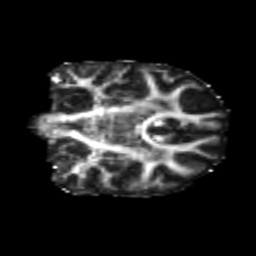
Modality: FA
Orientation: coronal
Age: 22
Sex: female
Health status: healthy
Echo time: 0.074 s